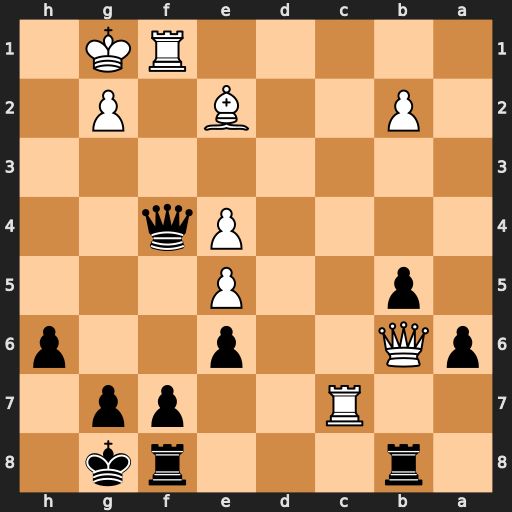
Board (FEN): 1r3rk1/2R2pp1/pQ2p2p/1p2P3/4Pq2/8/1P2B1P1/5RK1
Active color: b
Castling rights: -
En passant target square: -
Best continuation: Qxf1+ Kxf1 Rxb6